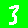
Digit: 3